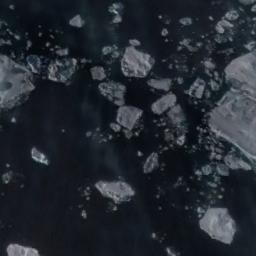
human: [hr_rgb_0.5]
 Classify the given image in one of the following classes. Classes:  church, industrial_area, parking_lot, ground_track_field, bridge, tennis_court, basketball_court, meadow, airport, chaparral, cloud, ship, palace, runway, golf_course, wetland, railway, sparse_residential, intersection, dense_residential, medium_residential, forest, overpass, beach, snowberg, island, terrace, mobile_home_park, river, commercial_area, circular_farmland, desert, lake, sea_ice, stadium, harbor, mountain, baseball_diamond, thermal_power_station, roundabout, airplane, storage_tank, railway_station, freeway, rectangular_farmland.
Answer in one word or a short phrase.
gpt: sea_ice